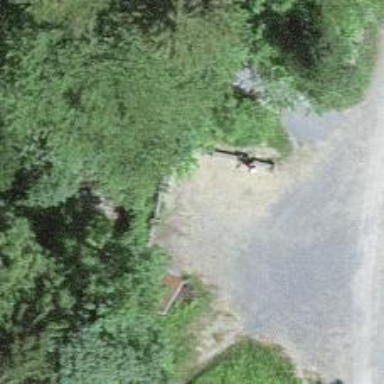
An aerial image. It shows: Bench.